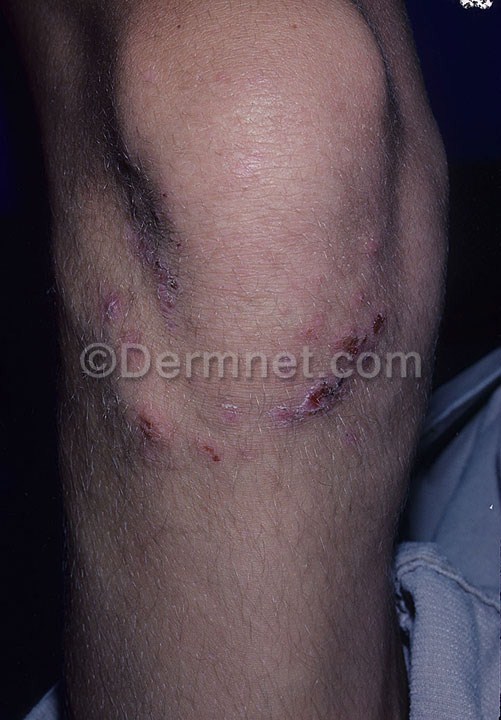
Disease: Bullous Disease Photos